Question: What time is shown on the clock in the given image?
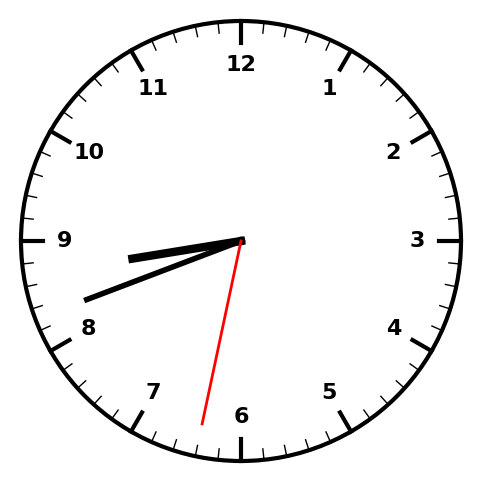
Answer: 08:41:32